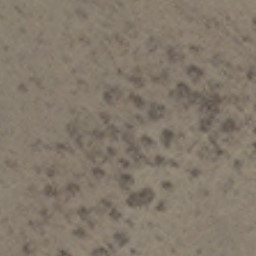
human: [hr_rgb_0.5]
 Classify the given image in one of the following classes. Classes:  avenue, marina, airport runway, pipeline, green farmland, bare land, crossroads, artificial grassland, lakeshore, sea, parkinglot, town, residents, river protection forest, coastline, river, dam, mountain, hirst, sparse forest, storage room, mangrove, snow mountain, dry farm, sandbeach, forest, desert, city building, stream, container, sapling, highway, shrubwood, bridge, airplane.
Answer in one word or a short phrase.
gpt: bare land